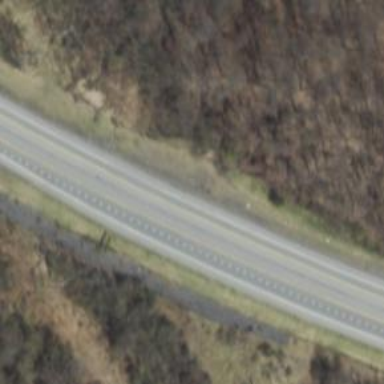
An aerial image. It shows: Trunk highway with expressway features.